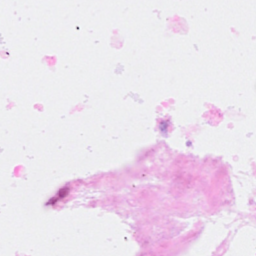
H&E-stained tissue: Breast